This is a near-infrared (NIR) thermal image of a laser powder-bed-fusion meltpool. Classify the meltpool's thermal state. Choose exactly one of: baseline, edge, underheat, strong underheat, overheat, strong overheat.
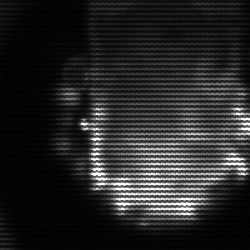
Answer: baseline